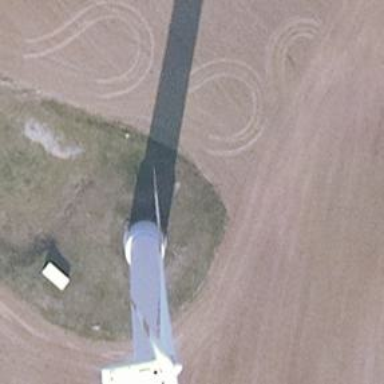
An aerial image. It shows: Wind generator using wind turbines of horizontal axis.